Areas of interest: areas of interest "Educational"
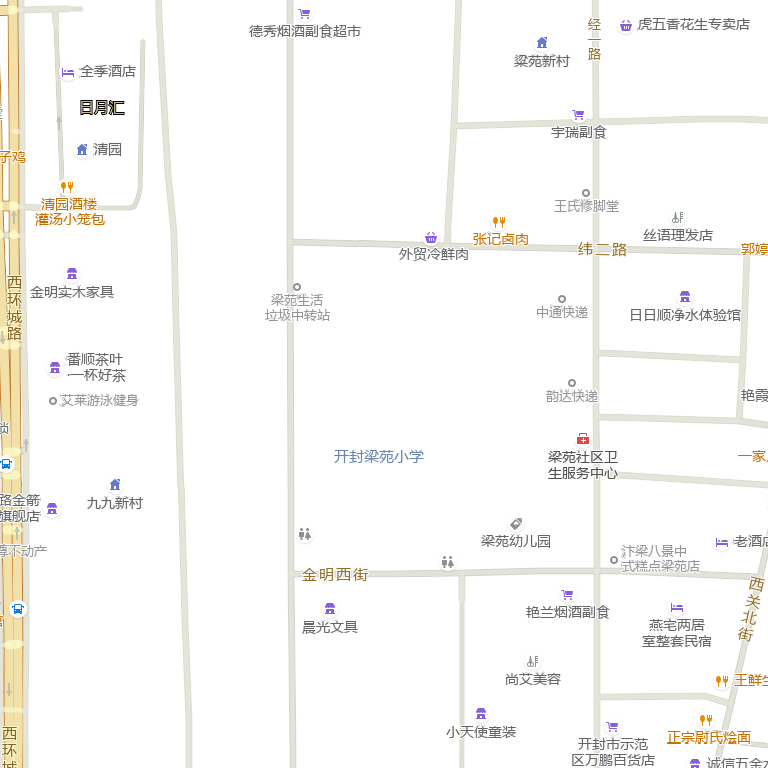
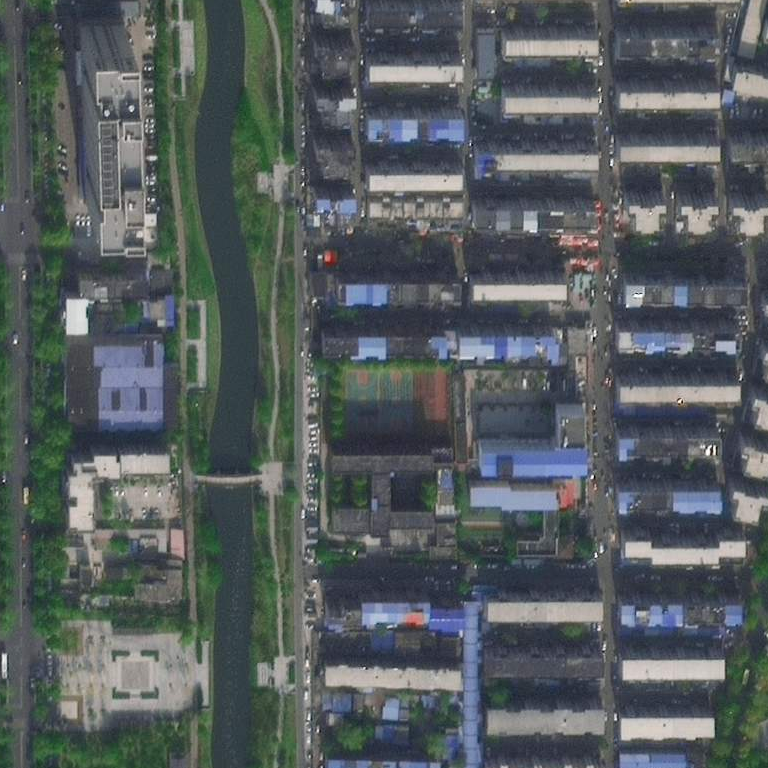